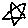
Label: star